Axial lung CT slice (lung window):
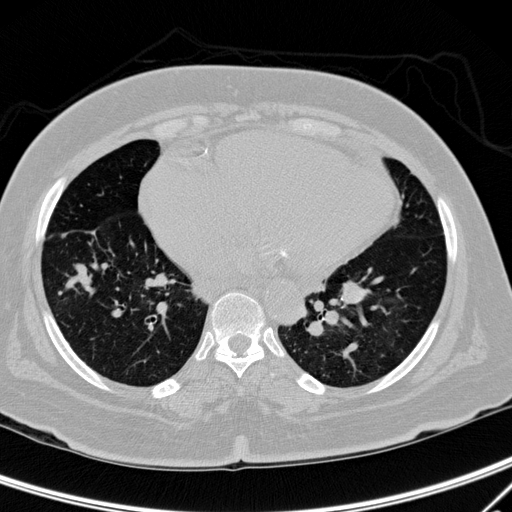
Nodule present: no